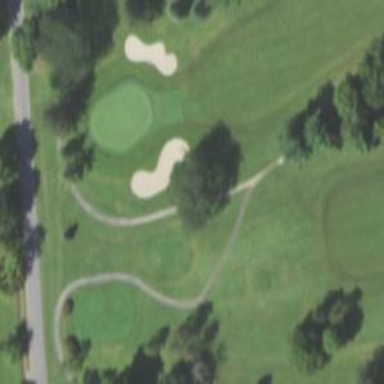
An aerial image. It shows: Path for both roads and golfers.